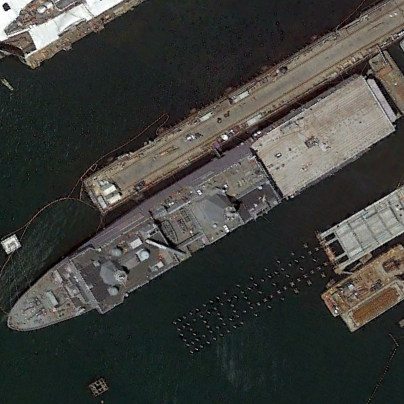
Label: combat